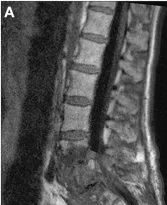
Patient 1. A 67-year-old woman with severe back pain presented after medical treatment of a polymicrobial sacral decubitus ulcer. Sagittal T1-weighted magnetic resonance images of the lumbar spine with.
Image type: radiology (mri)